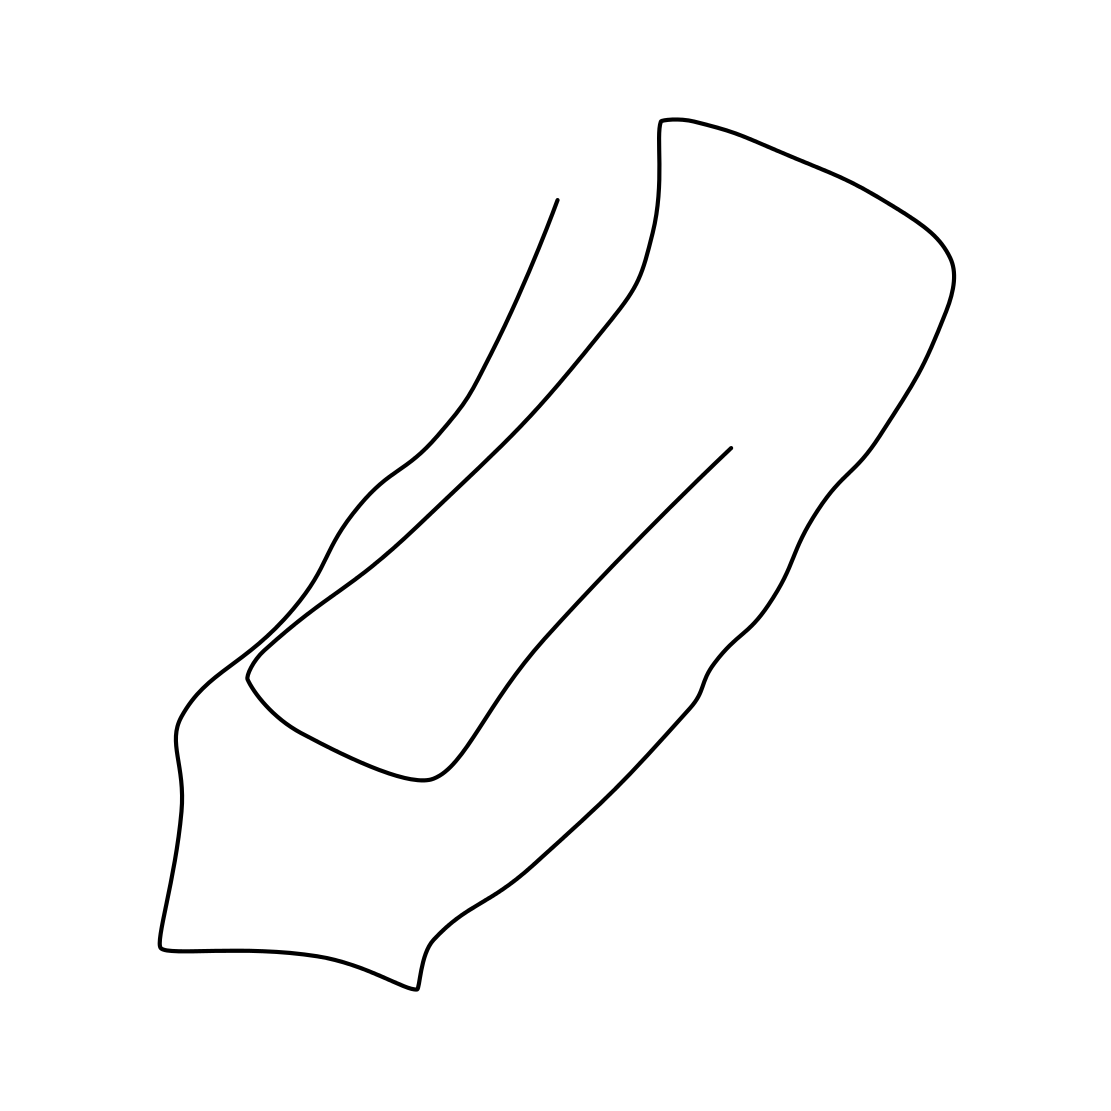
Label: paper clip